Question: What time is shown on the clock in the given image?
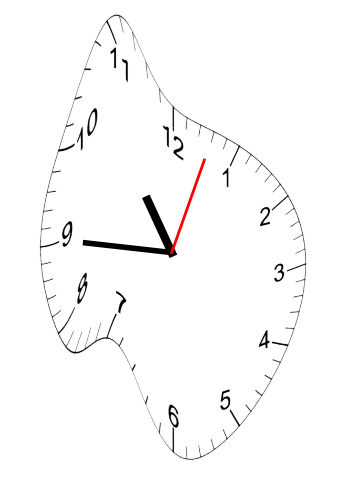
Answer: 10:45:03